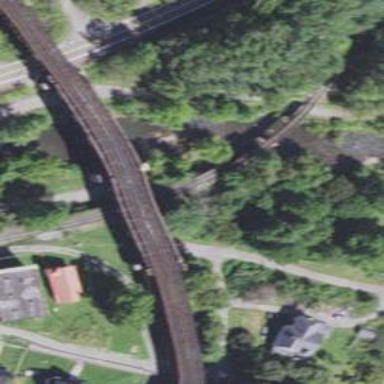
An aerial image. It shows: Bridge over railway line.